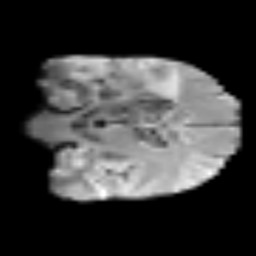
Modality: T2w
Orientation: coronal
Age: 64
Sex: male
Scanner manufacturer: siemens
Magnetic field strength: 3 T
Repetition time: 3.2 s
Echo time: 0.081 s